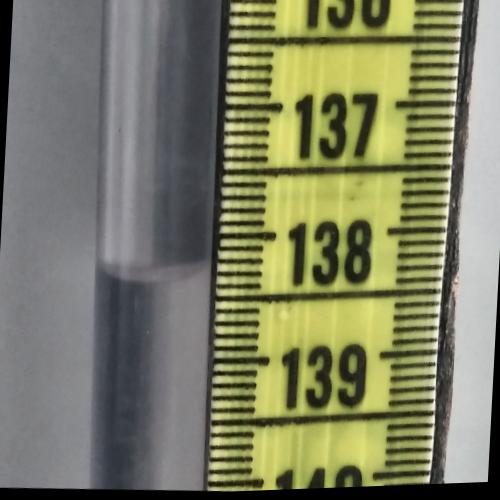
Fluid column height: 138.3 cm